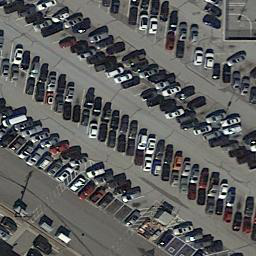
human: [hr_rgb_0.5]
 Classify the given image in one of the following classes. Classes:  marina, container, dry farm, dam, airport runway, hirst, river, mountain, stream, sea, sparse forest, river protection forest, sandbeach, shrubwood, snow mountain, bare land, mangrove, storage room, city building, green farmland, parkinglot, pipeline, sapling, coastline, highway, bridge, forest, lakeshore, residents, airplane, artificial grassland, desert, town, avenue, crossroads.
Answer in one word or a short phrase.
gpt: parkinglot